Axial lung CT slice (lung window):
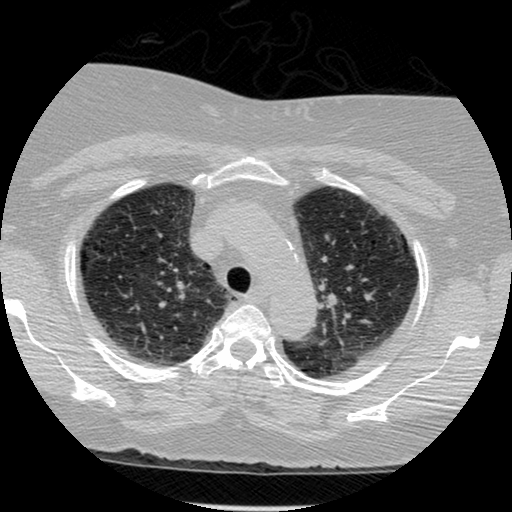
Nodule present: no